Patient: sex F, age 69
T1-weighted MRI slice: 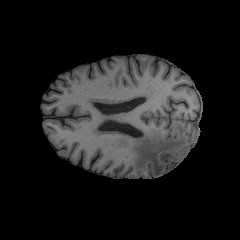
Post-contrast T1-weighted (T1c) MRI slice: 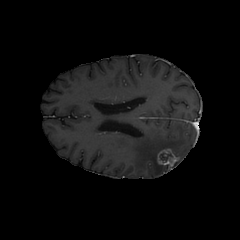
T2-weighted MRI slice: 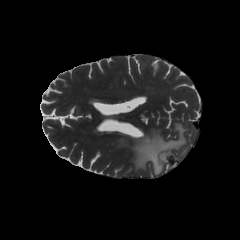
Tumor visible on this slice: yes
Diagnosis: Glioblastoma, IDH-wildtype
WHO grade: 4